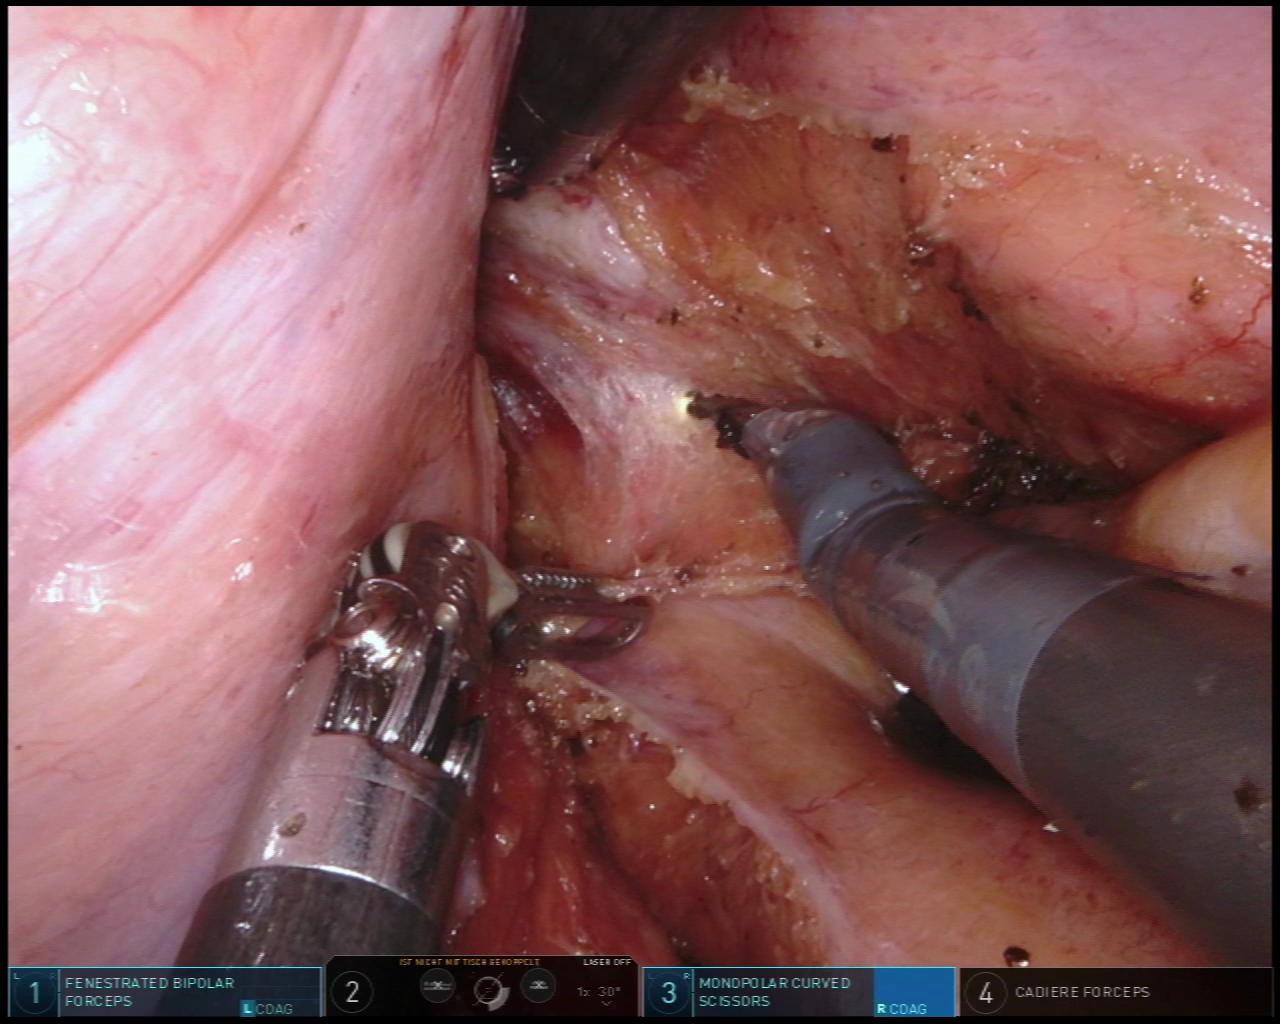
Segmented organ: vesicular_glands
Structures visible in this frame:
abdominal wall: no
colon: no
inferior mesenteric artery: no
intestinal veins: no
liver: no
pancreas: no
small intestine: no
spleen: no
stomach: no
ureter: no
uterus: no
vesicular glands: yes